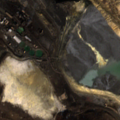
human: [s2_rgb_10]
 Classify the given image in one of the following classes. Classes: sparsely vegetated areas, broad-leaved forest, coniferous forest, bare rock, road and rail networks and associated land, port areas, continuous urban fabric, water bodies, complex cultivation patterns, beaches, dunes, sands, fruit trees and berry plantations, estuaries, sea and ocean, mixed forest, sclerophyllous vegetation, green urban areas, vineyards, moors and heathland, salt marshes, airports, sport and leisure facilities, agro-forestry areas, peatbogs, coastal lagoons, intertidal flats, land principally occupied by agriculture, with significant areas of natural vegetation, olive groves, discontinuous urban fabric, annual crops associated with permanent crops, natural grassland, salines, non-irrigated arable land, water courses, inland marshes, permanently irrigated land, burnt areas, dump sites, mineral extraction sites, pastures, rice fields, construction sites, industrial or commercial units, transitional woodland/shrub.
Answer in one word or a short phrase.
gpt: industrial or commercial units, mineral extraction sites, transitional woodland/shrub